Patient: sex M, age 76
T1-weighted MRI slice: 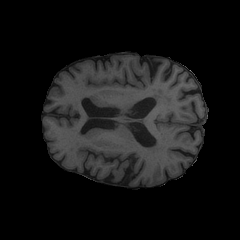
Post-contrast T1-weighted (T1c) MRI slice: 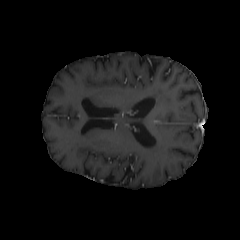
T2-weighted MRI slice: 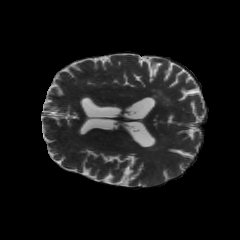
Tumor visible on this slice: no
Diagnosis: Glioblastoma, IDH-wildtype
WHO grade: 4